Field crop: maize
Growth stage: 2
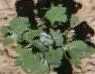
Species: chenopodium